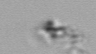
Label: detritus